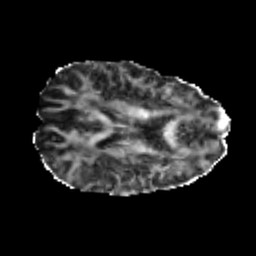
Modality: FA
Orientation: axial
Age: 25
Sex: male
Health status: healthy
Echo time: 0.074 s